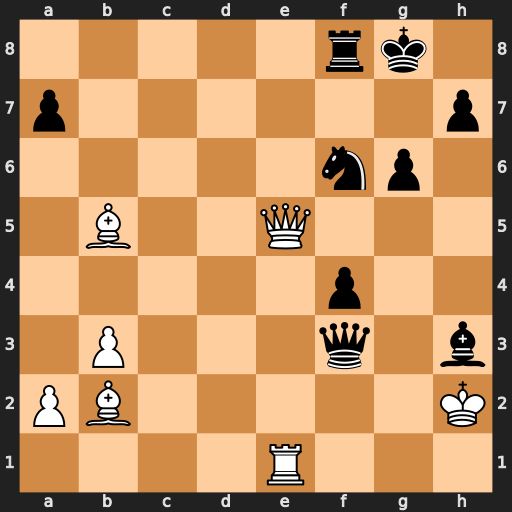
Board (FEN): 5rk1/p6p/5np1/1B2Q3/5p2/1P3q1b/PB5K/4R3
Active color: w
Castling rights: -
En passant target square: -
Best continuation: Bc4+ Kg7 Qe7+